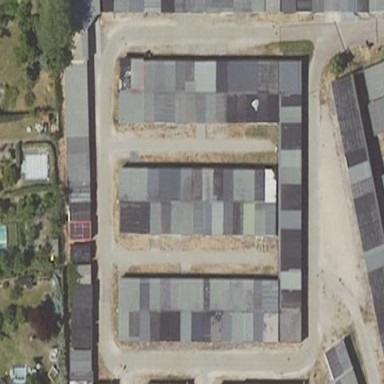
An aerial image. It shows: Black flat roofs on garages.